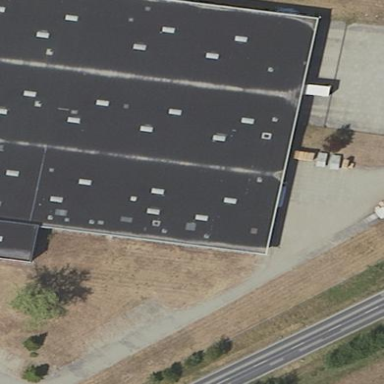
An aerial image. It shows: Industrial building.